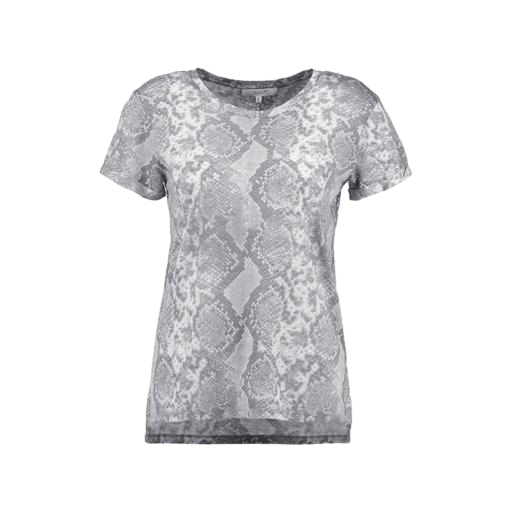
blue animal-print t-shirt only macy, gray printed jersey t-shirt, short-sleeve top only macy, white background